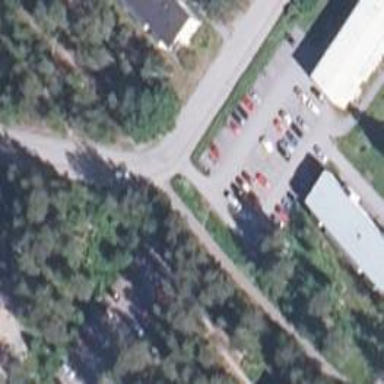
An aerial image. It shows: Parking area with surface.